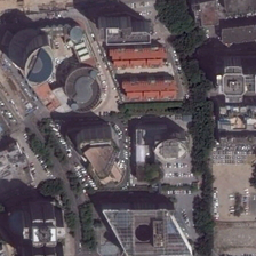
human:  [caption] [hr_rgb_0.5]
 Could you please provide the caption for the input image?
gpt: There are several trees around the house.

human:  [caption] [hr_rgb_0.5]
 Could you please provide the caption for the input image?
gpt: The trees are dark and dark.

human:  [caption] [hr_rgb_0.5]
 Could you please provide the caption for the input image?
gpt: There are trees near the house.

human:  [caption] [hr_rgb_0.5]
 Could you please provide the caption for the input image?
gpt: Trees are dark, dark shadows.

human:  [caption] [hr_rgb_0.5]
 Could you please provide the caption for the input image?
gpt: There are some trees around the house.